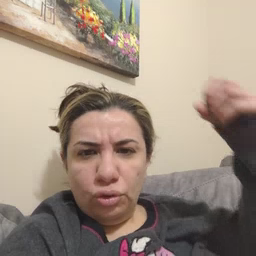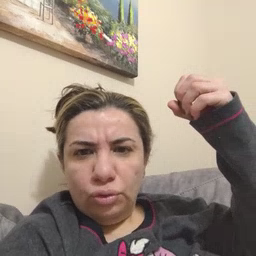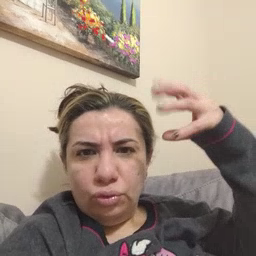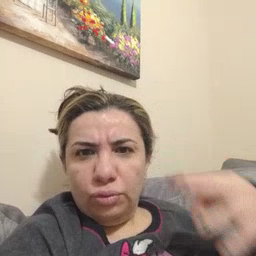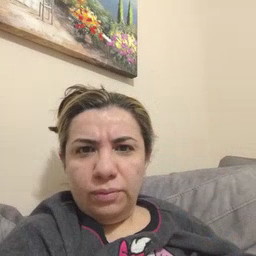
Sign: shower